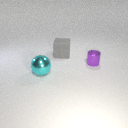
large gray rubber cube to the left of small purple metal cylinder